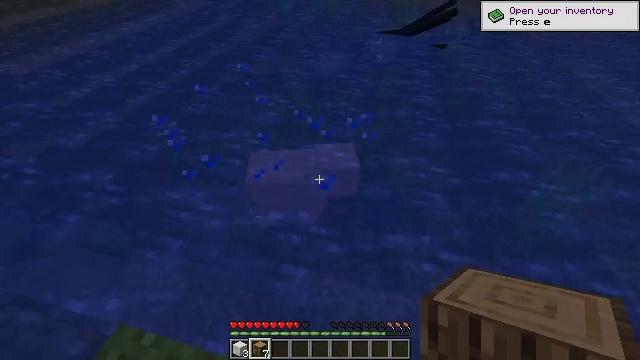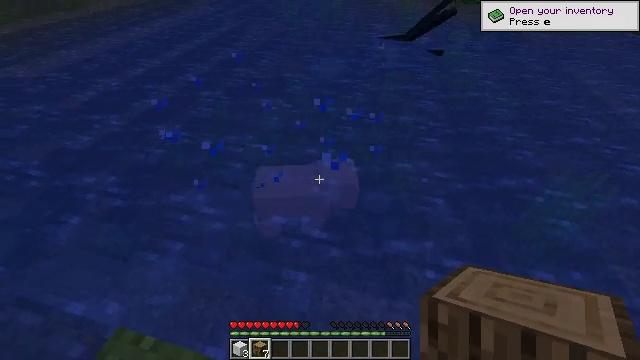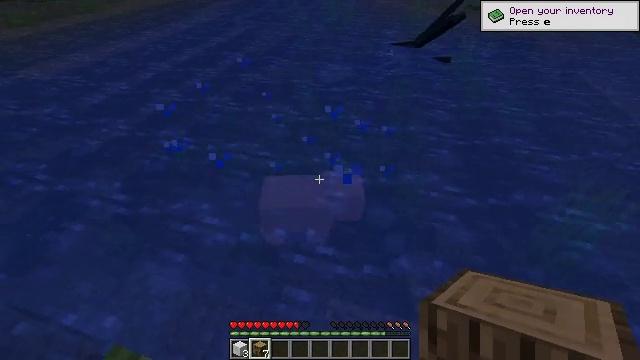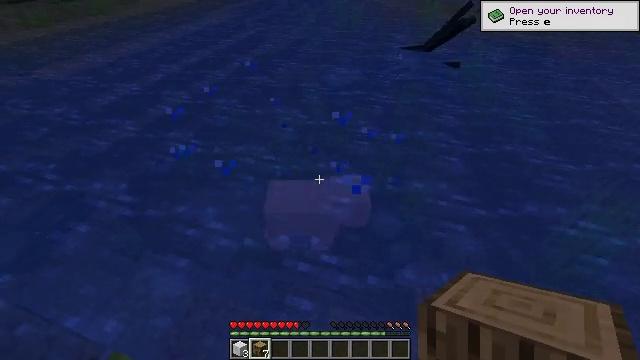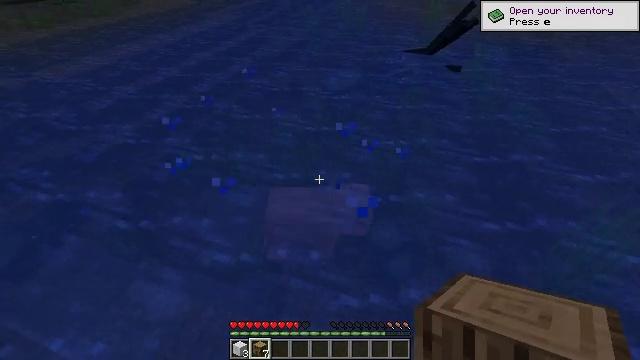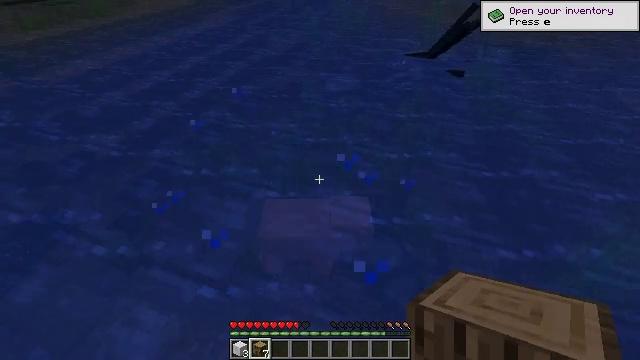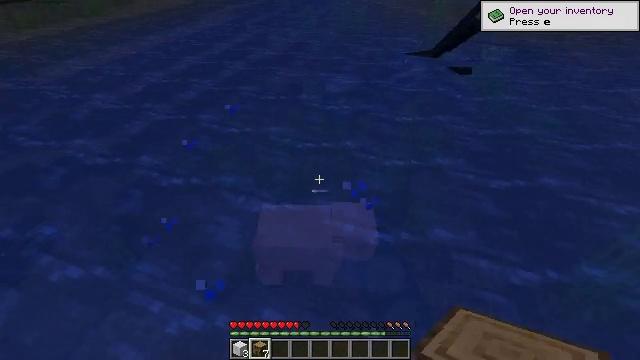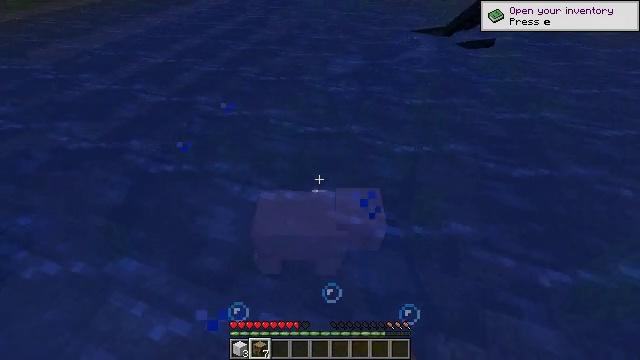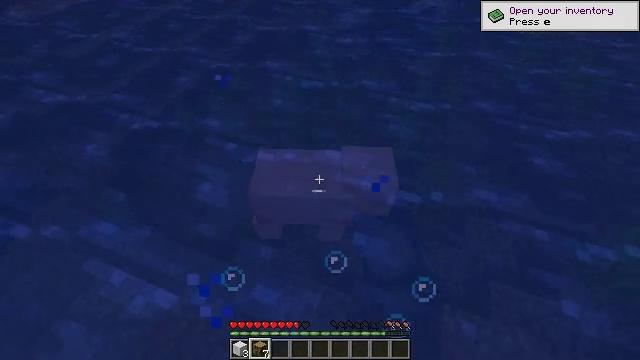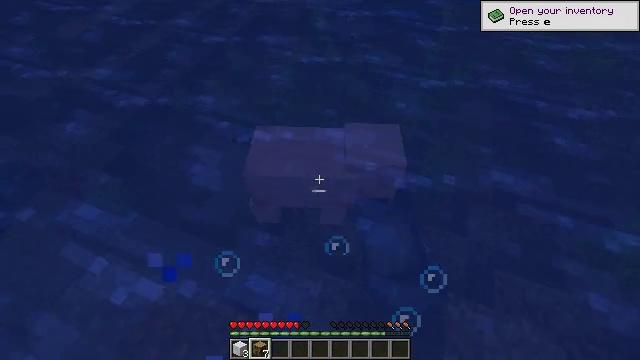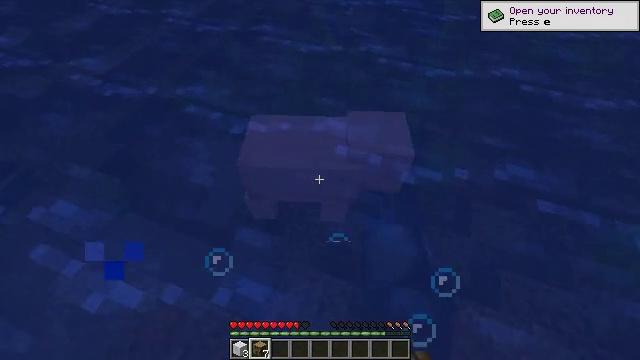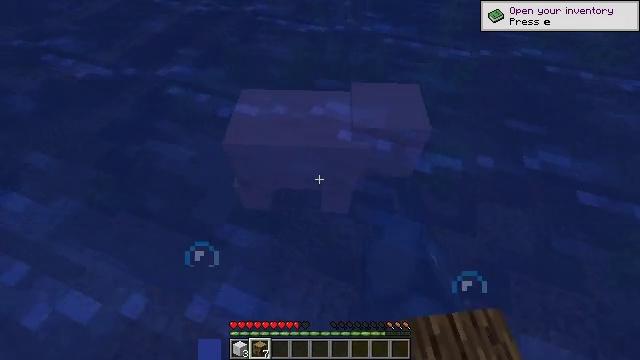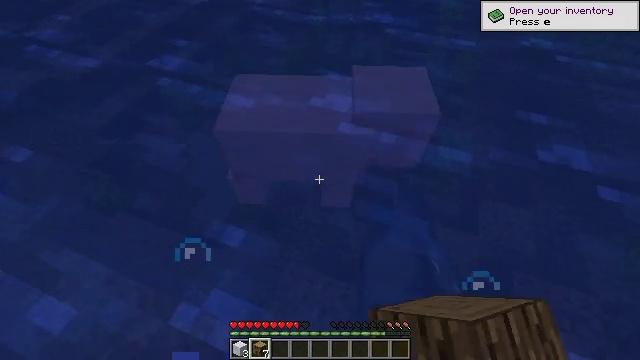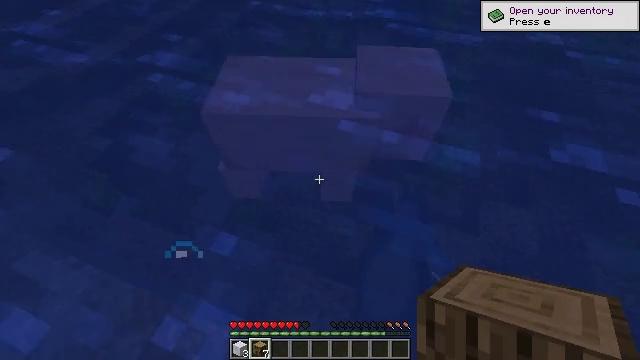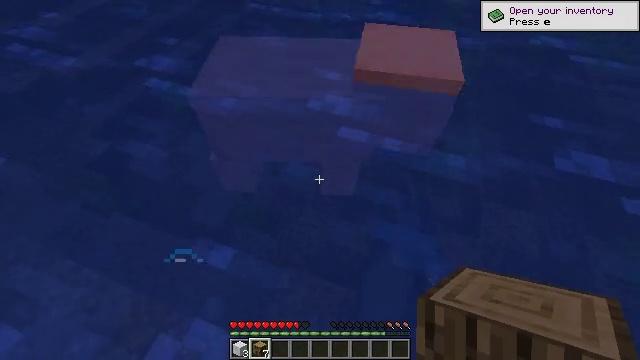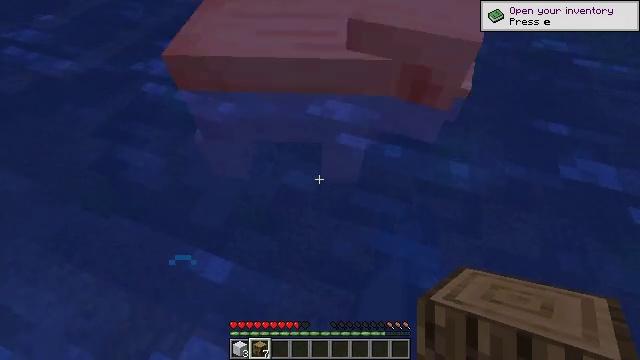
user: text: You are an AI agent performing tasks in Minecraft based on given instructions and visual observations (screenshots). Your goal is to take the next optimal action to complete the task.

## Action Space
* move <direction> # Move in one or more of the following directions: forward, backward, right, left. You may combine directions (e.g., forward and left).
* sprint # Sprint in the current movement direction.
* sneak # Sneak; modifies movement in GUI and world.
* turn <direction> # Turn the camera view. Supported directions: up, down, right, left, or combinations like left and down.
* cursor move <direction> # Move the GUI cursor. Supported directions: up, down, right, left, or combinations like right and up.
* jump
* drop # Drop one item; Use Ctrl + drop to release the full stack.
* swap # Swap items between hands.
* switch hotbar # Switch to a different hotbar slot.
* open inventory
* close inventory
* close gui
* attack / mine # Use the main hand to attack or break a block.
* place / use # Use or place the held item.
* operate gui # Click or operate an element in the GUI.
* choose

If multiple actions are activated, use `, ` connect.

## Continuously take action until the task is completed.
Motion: motion action
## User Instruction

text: Kill the pig.
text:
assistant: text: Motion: no_op
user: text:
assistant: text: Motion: move forward, turn left
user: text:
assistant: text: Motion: move forward, turn left
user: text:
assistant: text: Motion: move forward
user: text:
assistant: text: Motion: move forward
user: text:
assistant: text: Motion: move forward, attack / mine
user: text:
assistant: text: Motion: turn down, attack / mine
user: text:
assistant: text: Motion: turn left and down, attack / mine
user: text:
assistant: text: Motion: turn down, attack / mine
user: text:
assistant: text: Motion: attack / mine
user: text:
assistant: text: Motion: no_op
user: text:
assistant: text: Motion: no_op
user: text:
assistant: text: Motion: no_op
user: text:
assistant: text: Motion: no_op
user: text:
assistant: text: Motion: no_op
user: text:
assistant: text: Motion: turn right and up
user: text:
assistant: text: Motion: turn right and up
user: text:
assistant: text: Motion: turn up
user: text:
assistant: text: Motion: turn up
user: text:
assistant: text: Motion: attack / mine
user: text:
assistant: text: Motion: turn up, attack / mine
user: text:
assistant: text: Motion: turn left and up, attack / mine
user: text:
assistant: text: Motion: turn left and up, attack / mine
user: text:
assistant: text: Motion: attack / mine
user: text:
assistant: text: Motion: attack / mine
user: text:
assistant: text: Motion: attack / mine
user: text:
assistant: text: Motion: attack / mine
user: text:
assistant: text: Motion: no_op
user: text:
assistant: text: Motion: attack / mine
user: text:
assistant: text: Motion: attack / mine